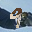
Label: 9